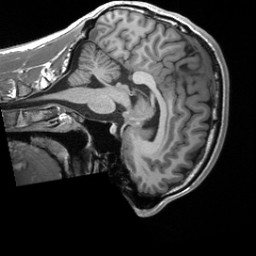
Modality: T1w
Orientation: sagittal
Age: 27
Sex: male
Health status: healthy
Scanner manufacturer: siemens
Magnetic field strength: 3 T
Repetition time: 2 s
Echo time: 0.00232 s